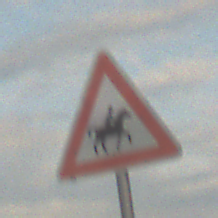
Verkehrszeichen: ReiterLinks
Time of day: SunriseSunset
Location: Outdoor (RoadRail)
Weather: PartlyCloudy
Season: NotSpecified
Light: Natural